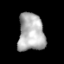
Tissue: lung
Cell type: Epithelial cells
Senescence score: 0.2046
Nuclear area (px): 973
Mean DAPI intensity: 177.191